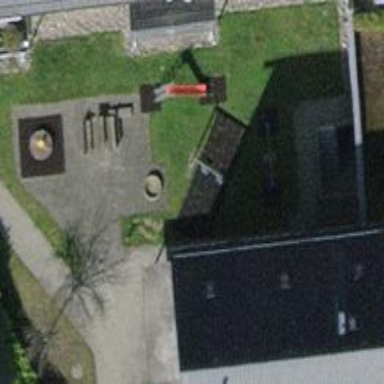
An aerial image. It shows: Playground with swings.